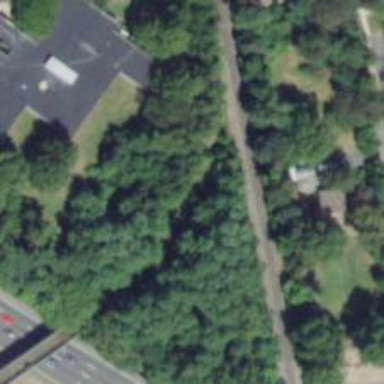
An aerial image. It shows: Disused railway spur.